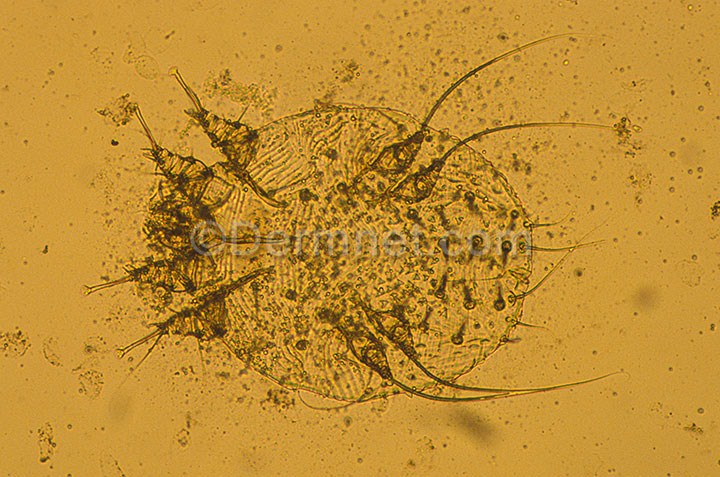
Disease: Scabies Lyme Disease and other Infestations and Bites